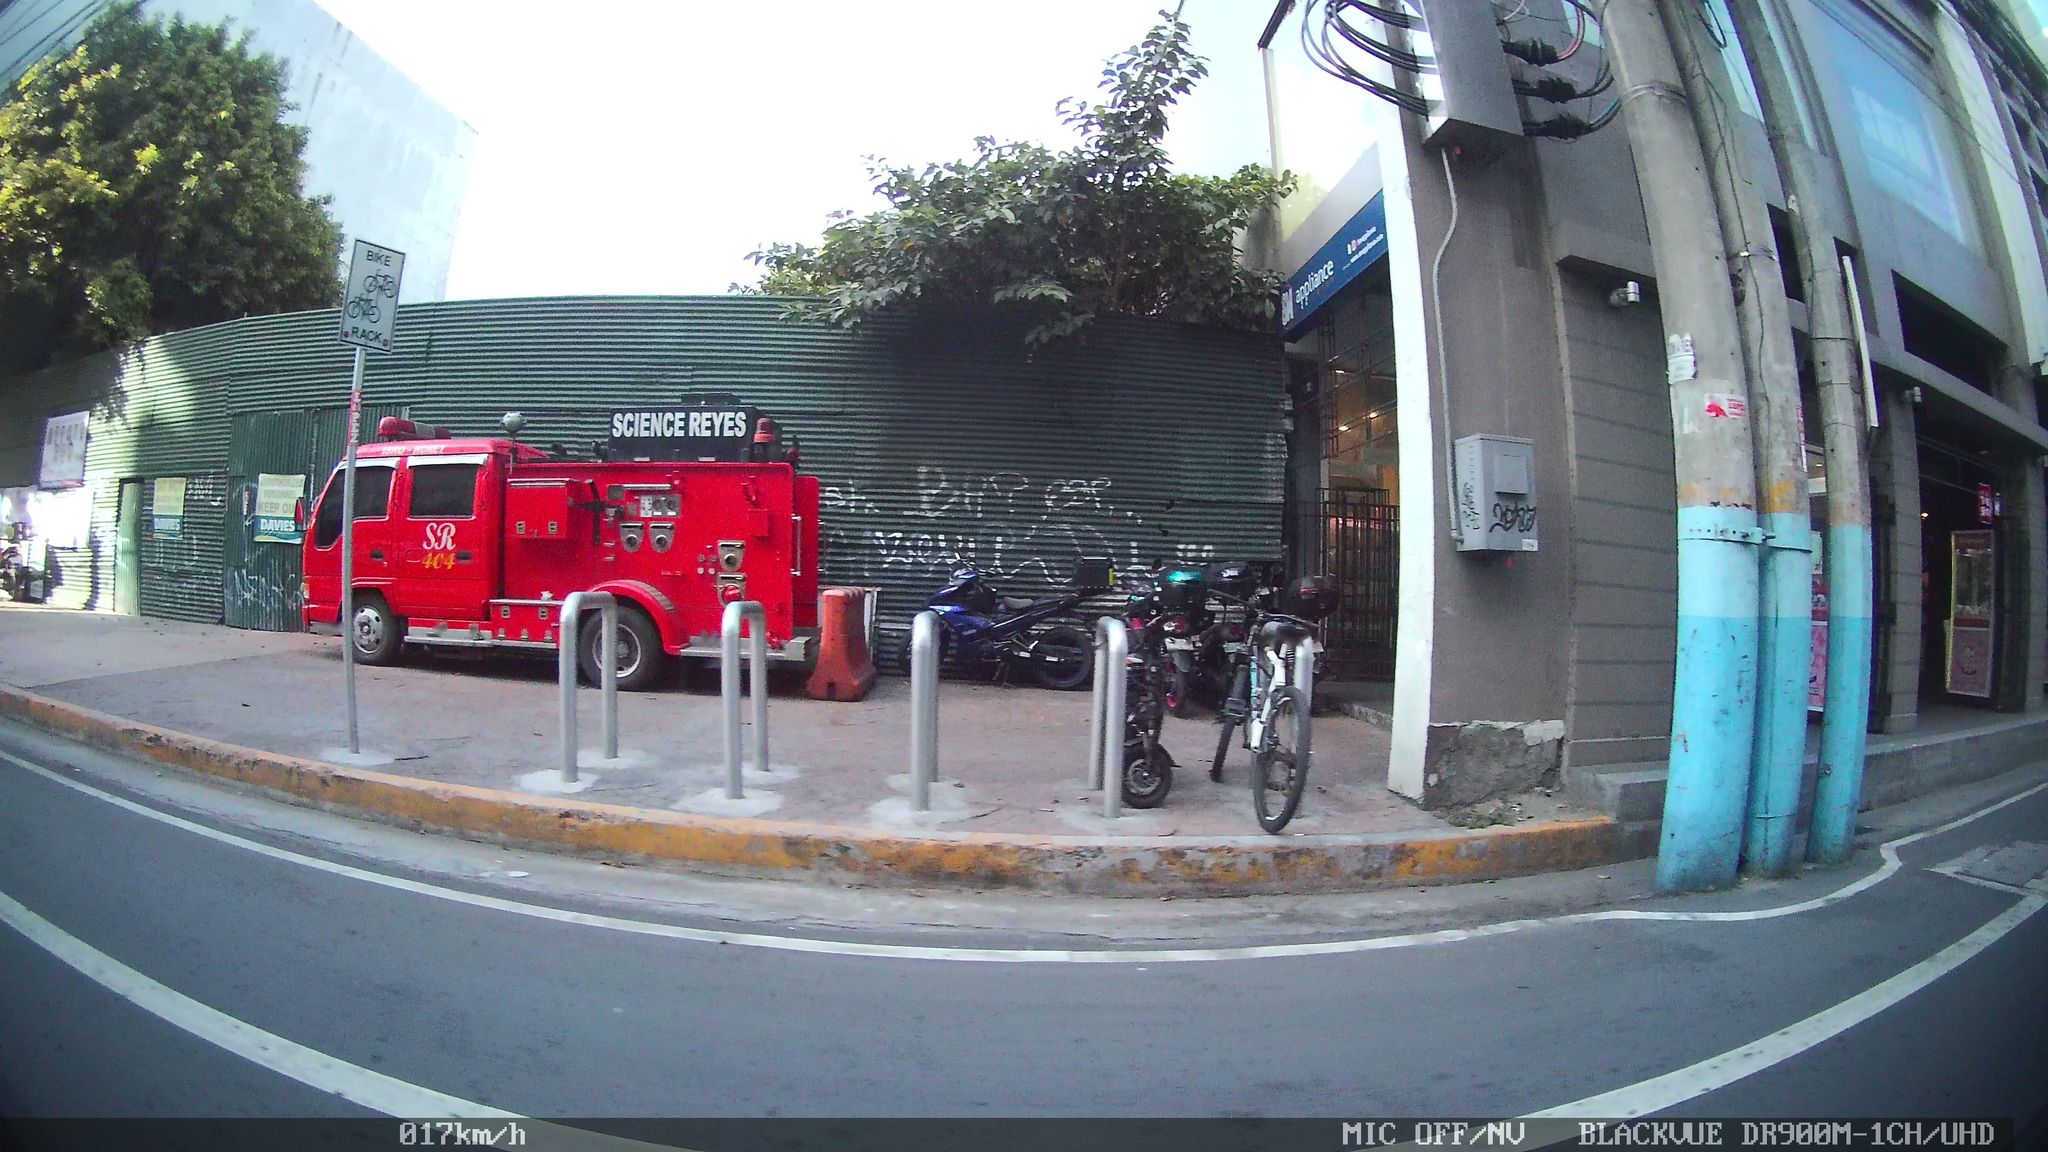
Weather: clear
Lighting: day
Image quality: good
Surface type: driving surface
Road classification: primary
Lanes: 3
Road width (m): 6.6
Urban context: urban centre
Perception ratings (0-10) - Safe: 0.8, Lively: 9.07, Beautiful: 3.51, Boring: 2.73, Depressing: 8.41, Wealthy: 2.81